Question: My specs are as follow:
- - -
I installed rails via the <URL>. I have also installed the mysql2 gem. I created a new project that is pre-configured to use mysql e.g.
> rails new project_name -d mysql
I then tried to start up the server/WEBrick via
> rails server
And I get the following error:

I've tried this using the mysql2 as well as teh mysql gem. Both times I get the same error. When I use the default sqlite then the project starts up fine and I can view it on .
I'm aware that mysql2 used to be a problem on rails, but since mysql isn't working either I'm of the opinion that it's a Windows 8 specific project, surprise surprise.
I'd deff like to use MySQL rather than SQLite. Thanks for anyone that can point me in the right direction!
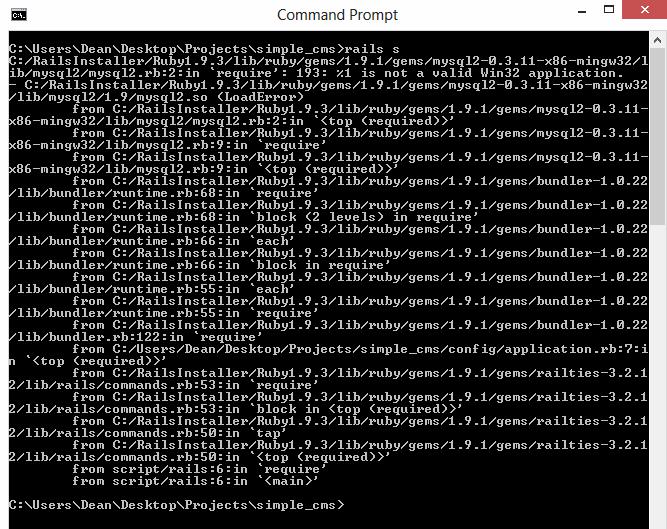
Answer: As a noted error case,
The <URL> says-
'"The problem is with mysql. It is a 64 bit installation. Change it to 32bit and it runs fine."'
Apart from that, this error may also be the result of some missing gems.
You should try running 'bundle install' before running your server.
Also make sure that 'gem mysql' is added to your gemfile before you do 'bundle install'.